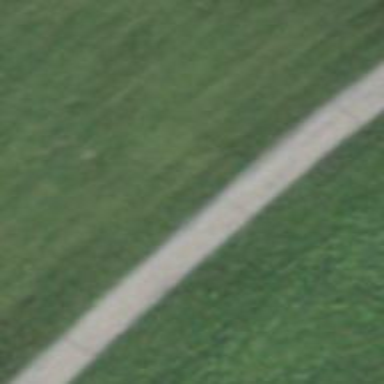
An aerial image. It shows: Track with grade1 tracktype.